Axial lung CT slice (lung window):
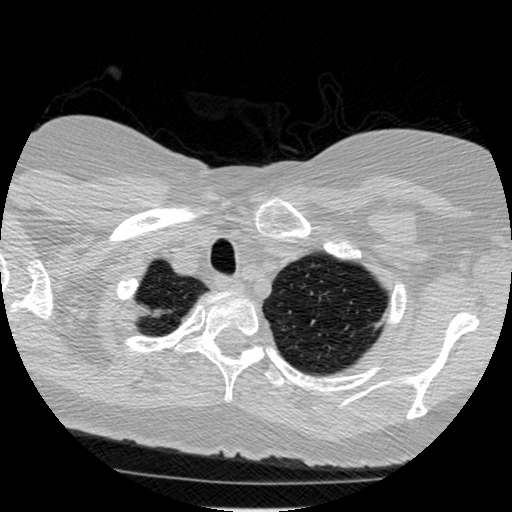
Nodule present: no